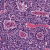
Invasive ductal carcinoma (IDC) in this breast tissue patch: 0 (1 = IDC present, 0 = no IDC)